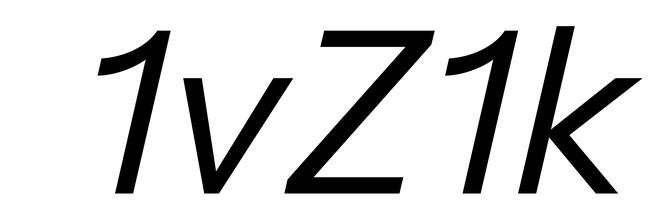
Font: InstrumentSans-Italic_Italic